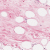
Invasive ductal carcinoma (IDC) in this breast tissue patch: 0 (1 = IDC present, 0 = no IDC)